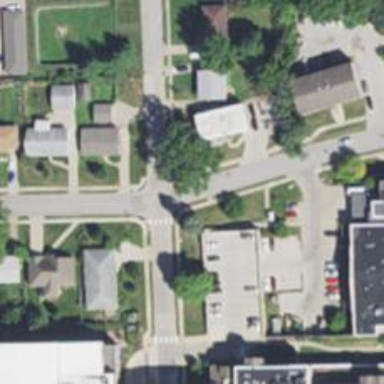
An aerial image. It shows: Residential road with sidewalk on the left.